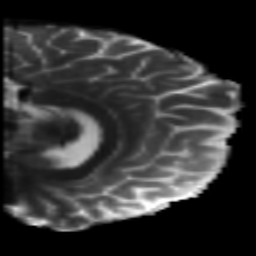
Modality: T2w
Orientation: sagittal
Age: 46
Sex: male
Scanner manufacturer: siemens
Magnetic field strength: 3 T
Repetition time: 5.5 s
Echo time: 0.101 s